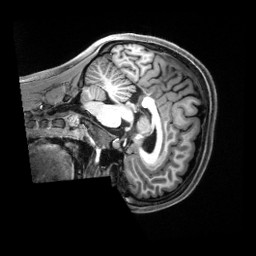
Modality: T1w
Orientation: sagittal
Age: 18
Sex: female
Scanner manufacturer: siemens
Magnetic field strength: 3 T
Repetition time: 2.5 s
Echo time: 0.00222 s